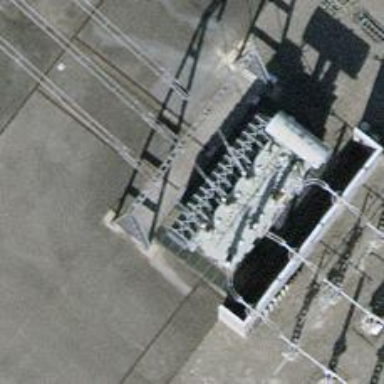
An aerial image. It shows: Insulator used in power systems.